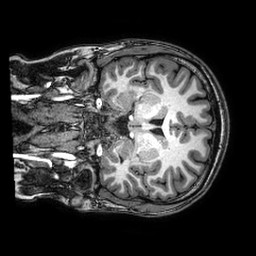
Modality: T1w
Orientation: coronal
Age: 33
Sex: male
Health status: healthy